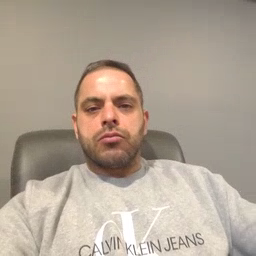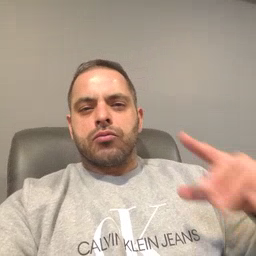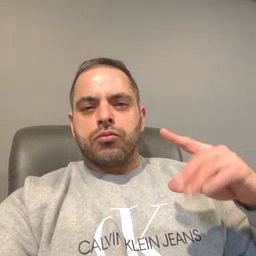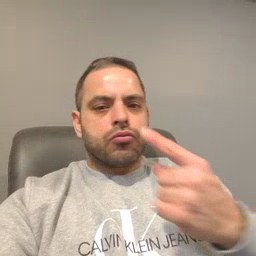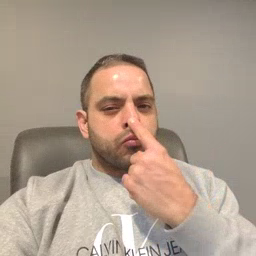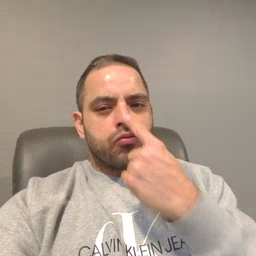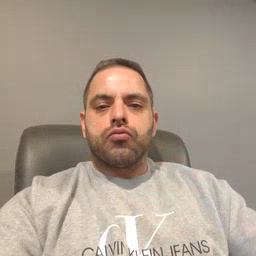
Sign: nose